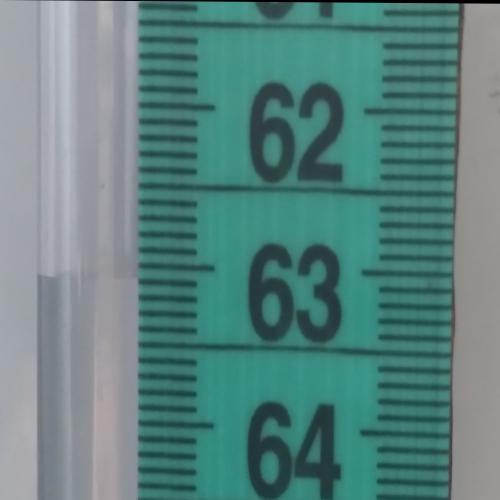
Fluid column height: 63.1 cm